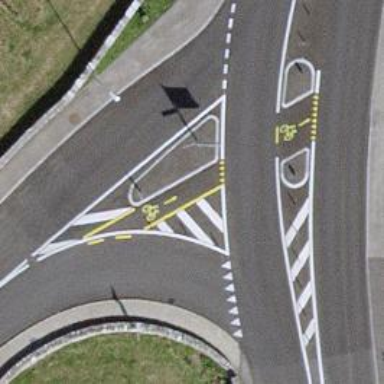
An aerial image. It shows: Tertiary road with asphalt surface and designated cycle lane.